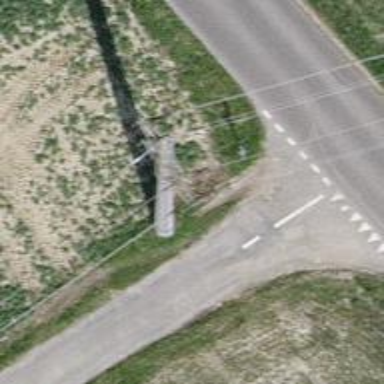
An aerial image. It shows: Concrete power pole.